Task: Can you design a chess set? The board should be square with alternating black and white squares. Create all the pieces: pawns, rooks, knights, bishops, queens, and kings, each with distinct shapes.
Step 5204:
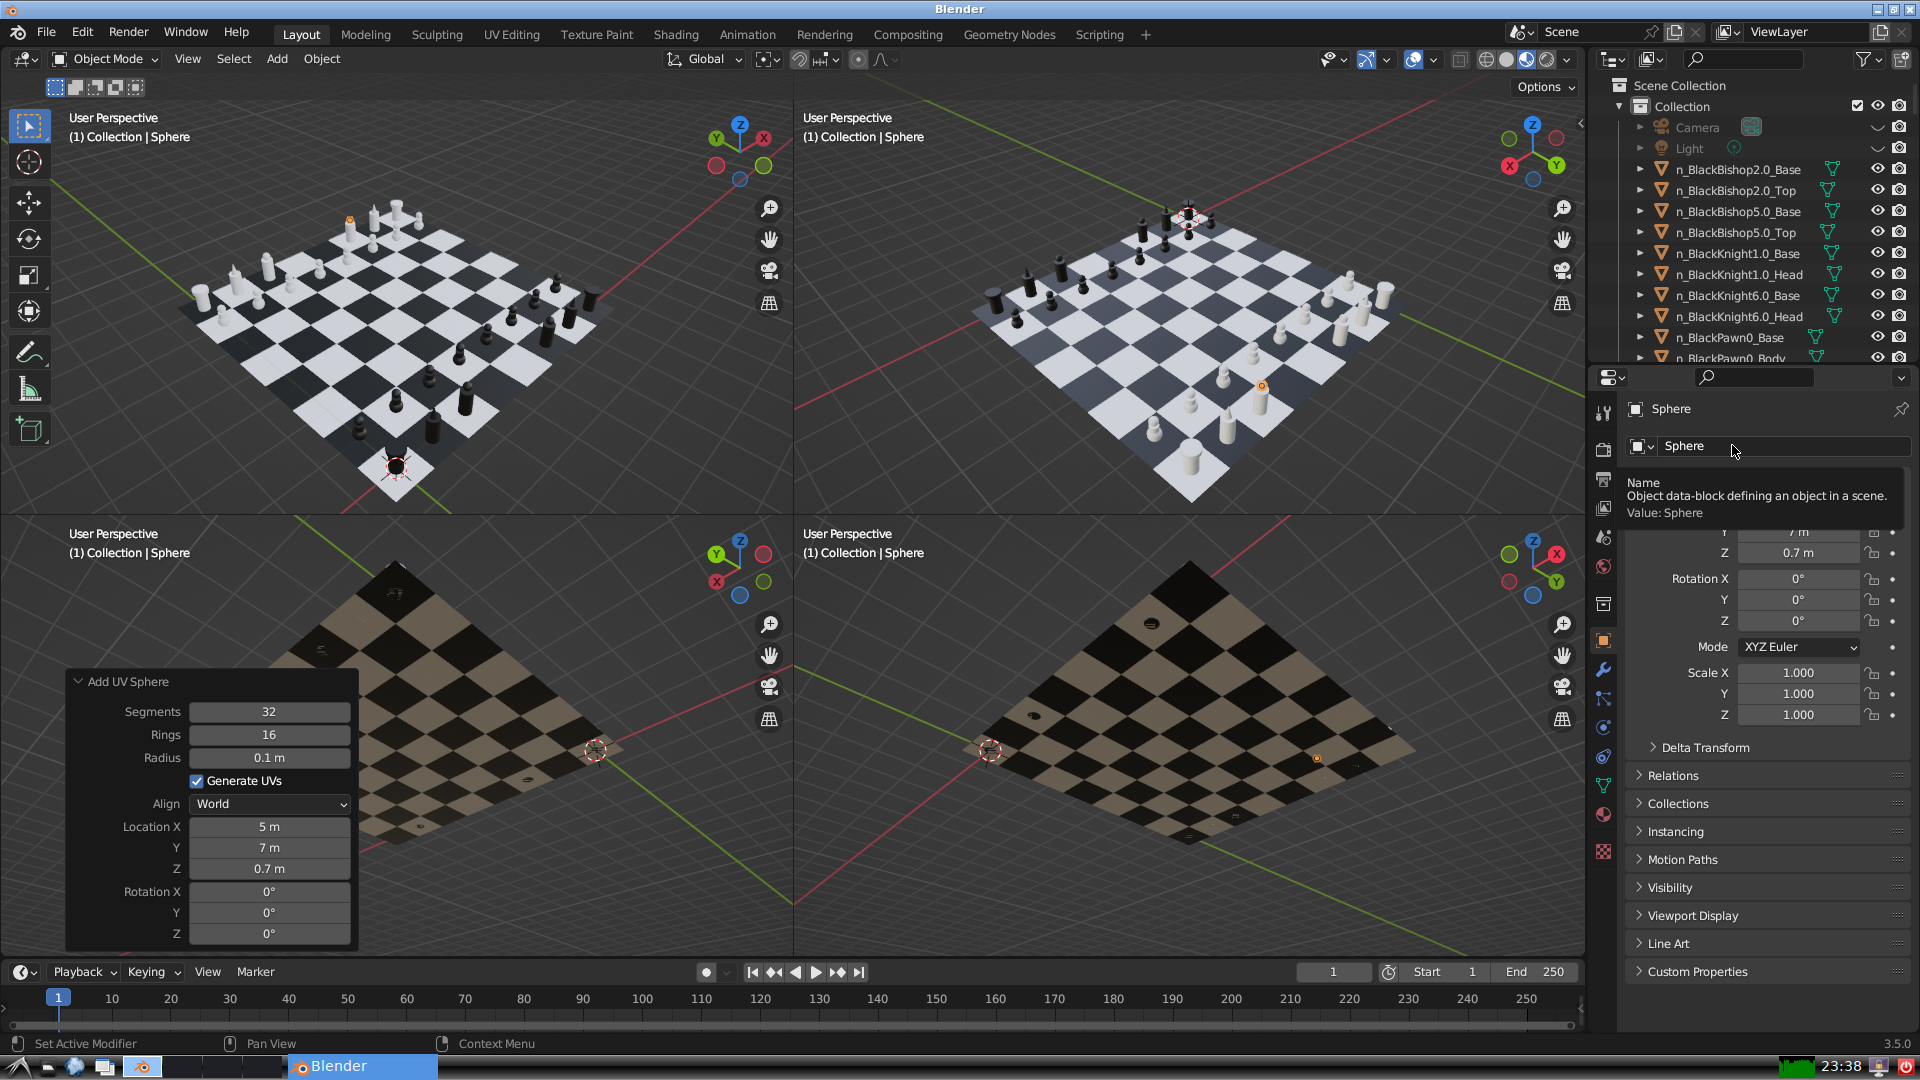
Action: click: no